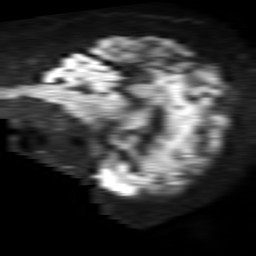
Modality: TRACE
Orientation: sagittal
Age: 74
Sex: male
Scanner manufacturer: philips
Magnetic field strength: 1.5 T
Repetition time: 4.6 s
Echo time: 0.08528 s